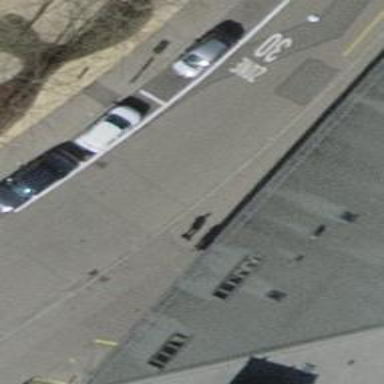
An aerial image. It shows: Parking lane with asphalt surface.